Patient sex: F
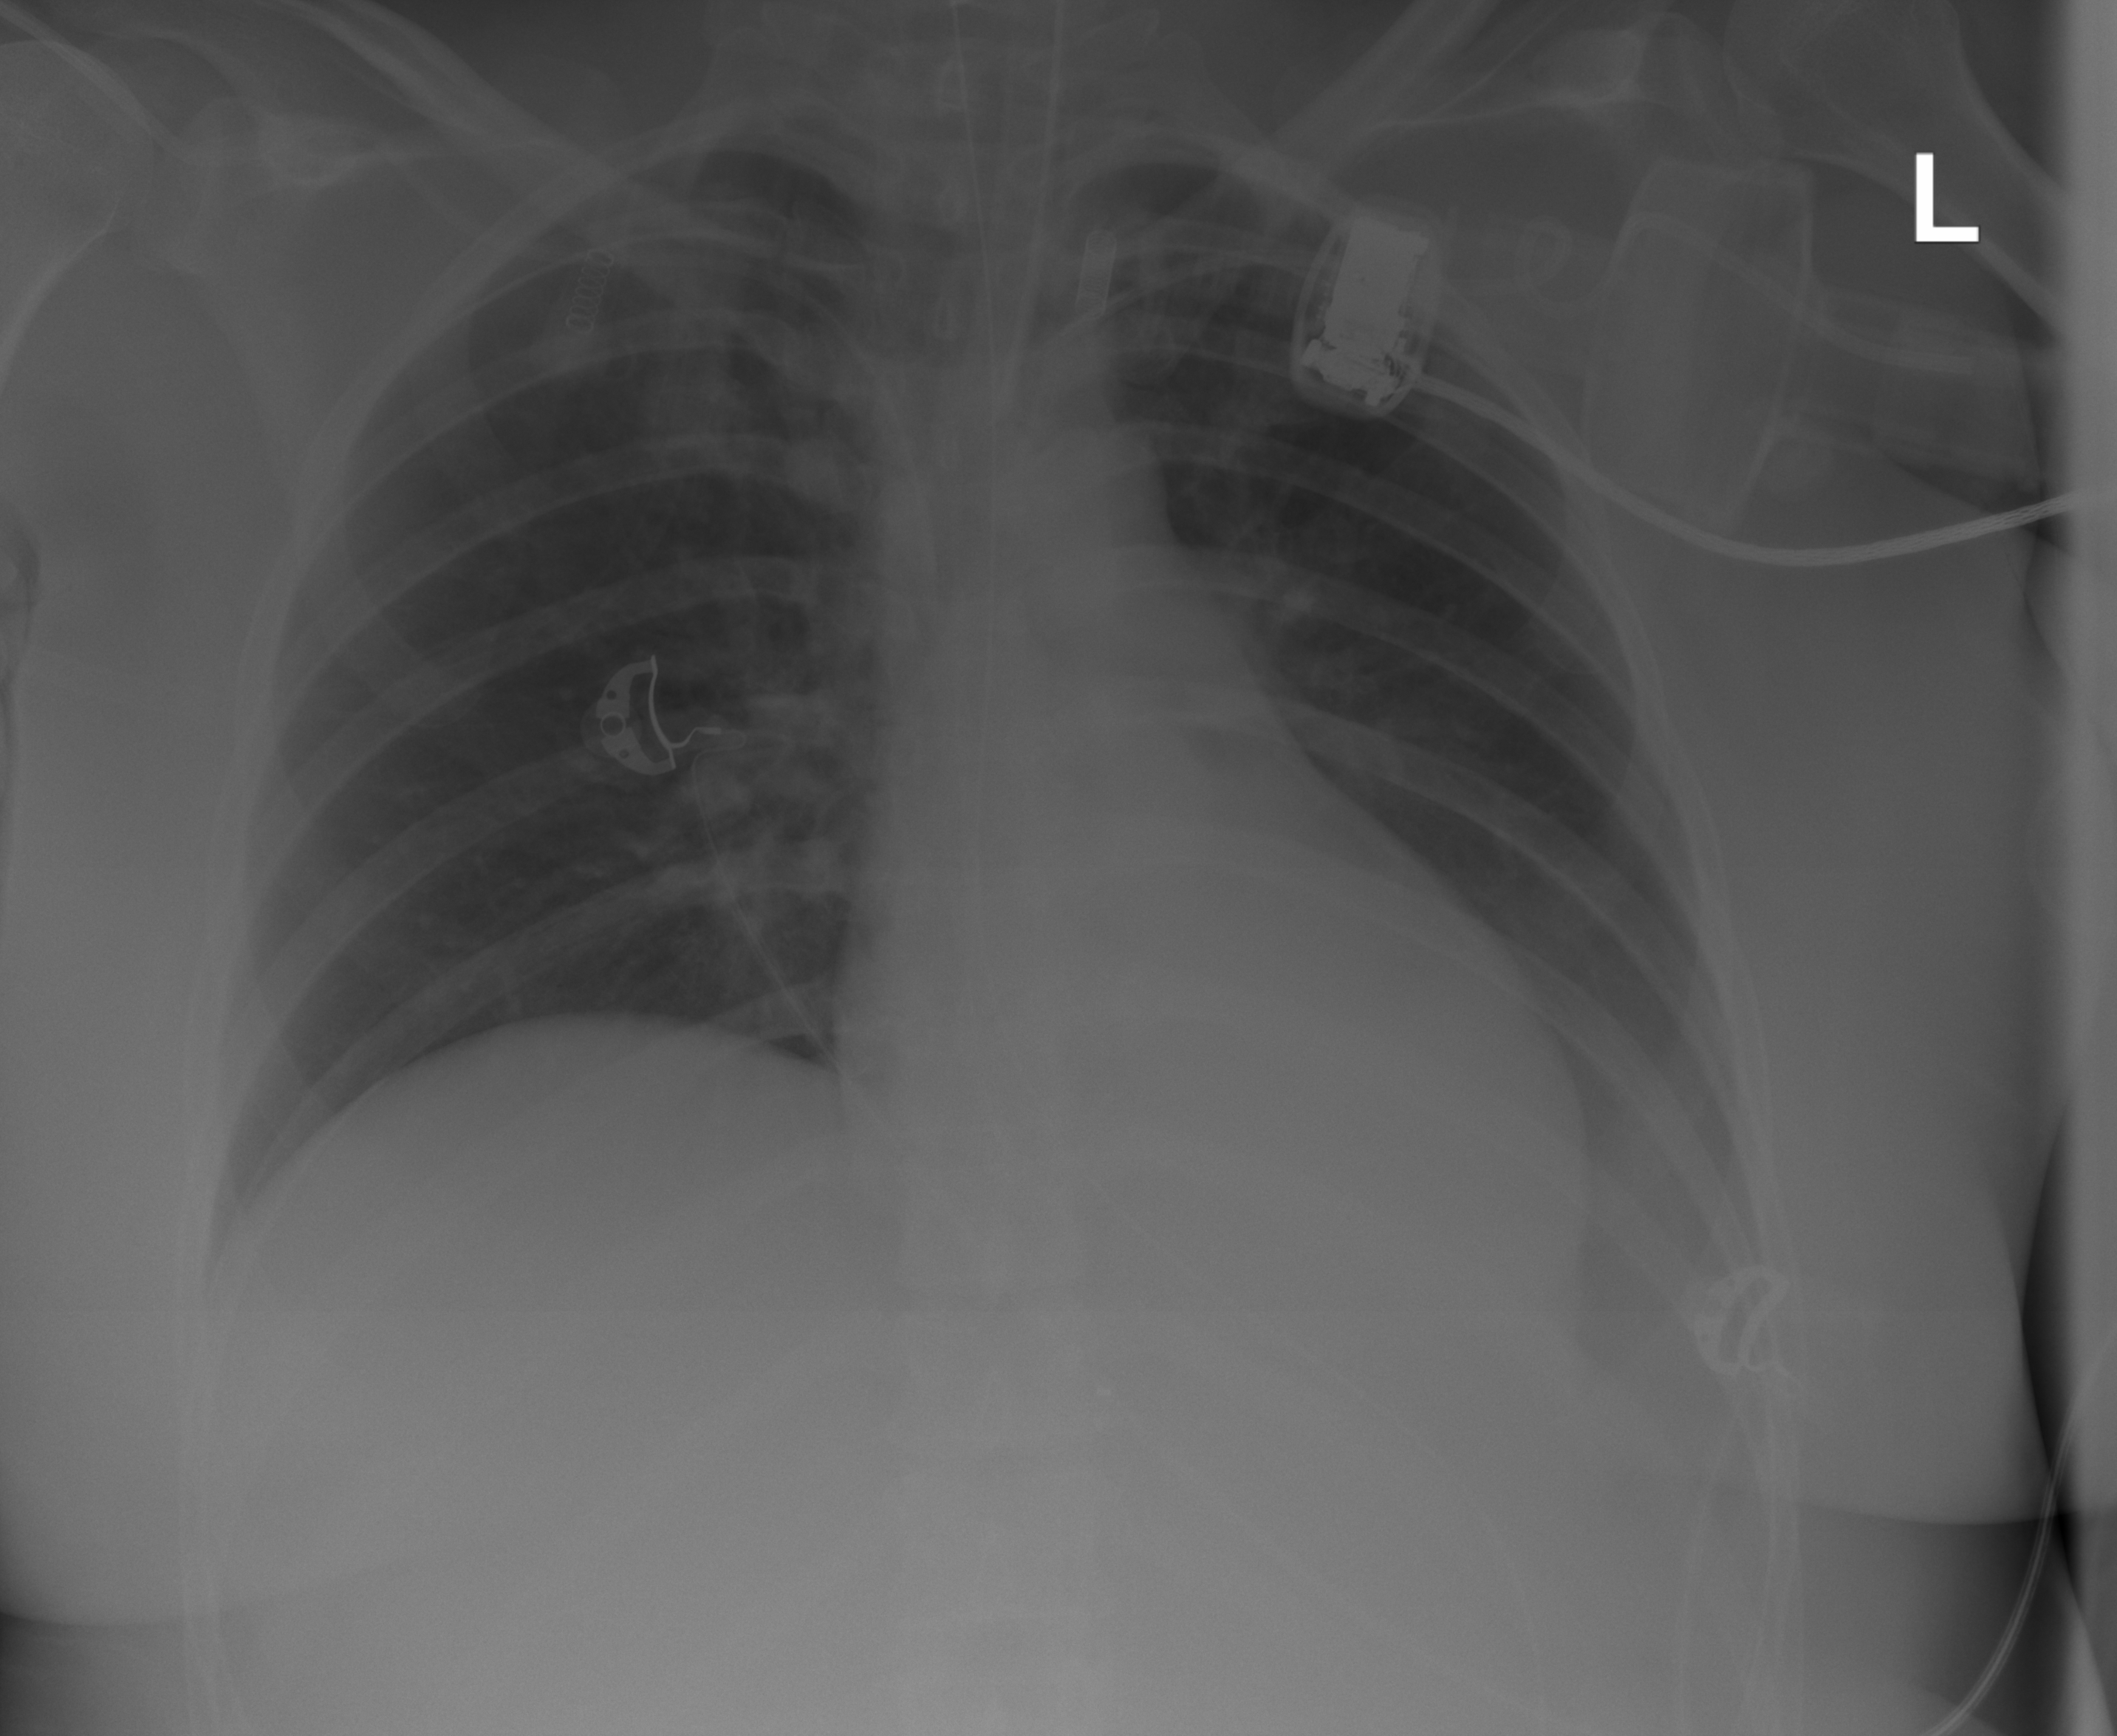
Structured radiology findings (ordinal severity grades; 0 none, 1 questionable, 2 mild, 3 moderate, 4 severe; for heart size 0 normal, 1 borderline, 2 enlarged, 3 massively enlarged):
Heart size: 0
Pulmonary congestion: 0
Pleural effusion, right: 0
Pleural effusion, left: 2
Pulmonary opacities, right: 1
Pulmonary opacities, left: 0
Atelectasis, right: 0
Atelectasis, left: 2